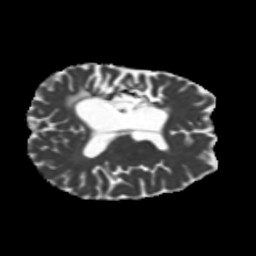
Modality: MD
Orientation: axial
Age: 31
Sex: female
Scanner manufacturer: siemens
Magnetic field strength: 3 T
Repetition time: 5.25 s
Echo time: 0.08 s